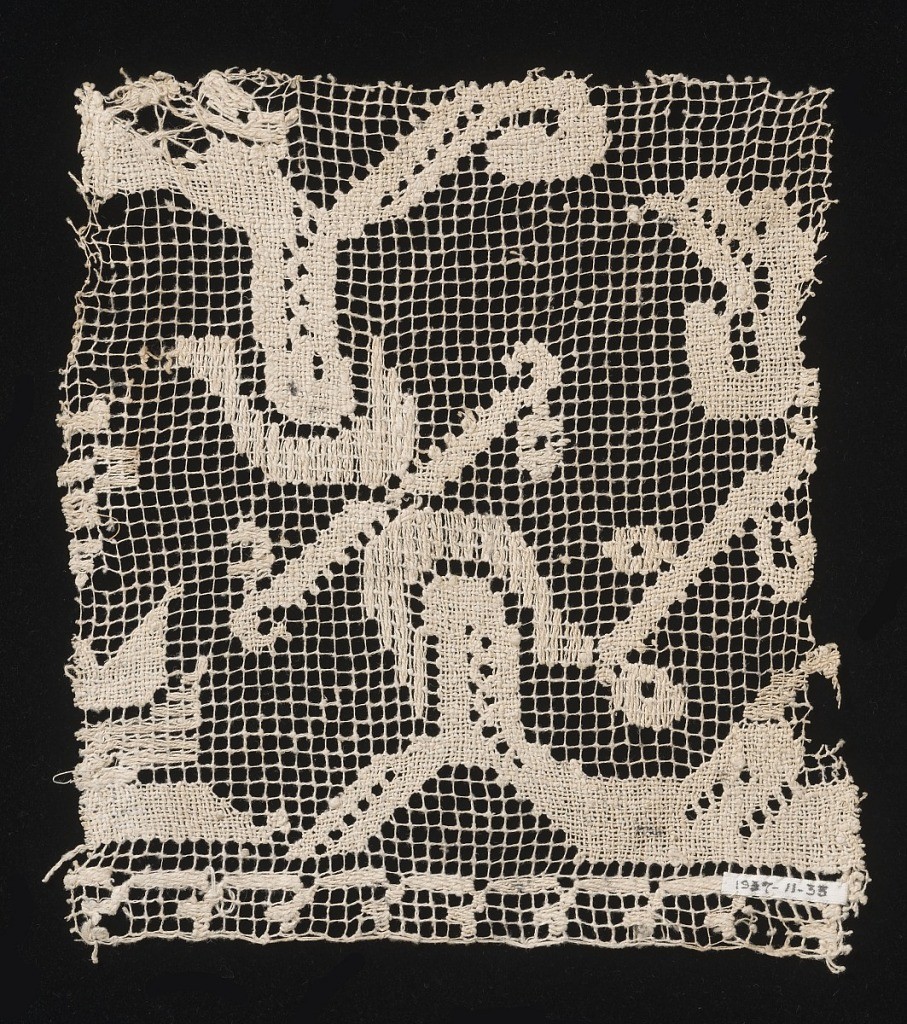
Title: Fragment
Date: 16th century
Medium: linen Technique: needlework on knotted net
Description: Fragment of large-scale angular serpentine floral design.